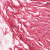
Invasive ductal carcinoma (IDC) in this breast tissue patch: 0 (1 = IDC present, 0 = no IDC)